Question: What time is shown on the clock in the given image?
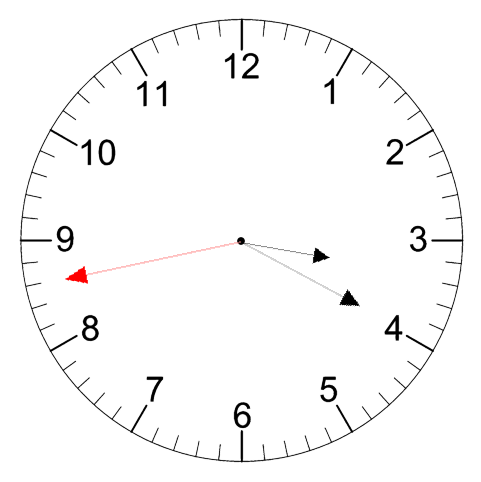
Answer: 03:19:43